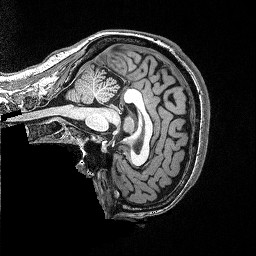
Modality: T1w
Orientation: sagittal
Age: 45
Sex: female
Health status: ill
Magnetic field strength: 3 T
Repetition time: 2.53 s
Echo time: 0.00331 s